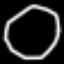
Label: octagon